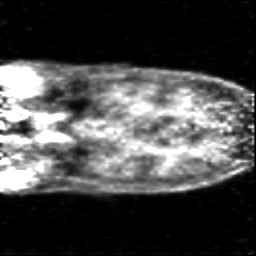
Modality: PET
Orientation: coronal
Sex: male
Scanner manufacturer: siemens